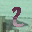
Label: 2